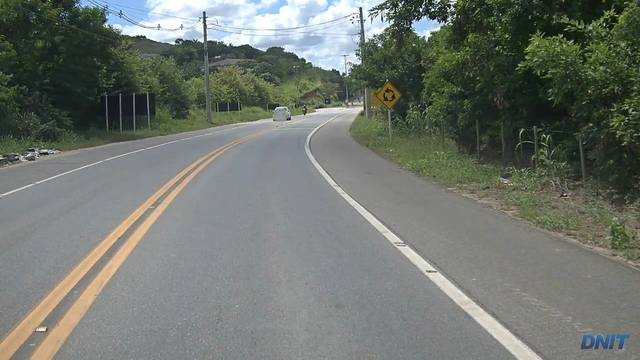
Region: Brazil
Coordinates: -18.838, -41.965